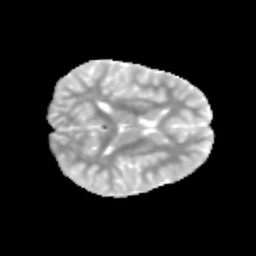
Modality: MD
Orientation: axial
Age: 11
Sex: male
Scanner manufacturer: siemens
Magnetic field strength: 3 T
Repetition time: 3.8 s
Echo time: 0.07 s